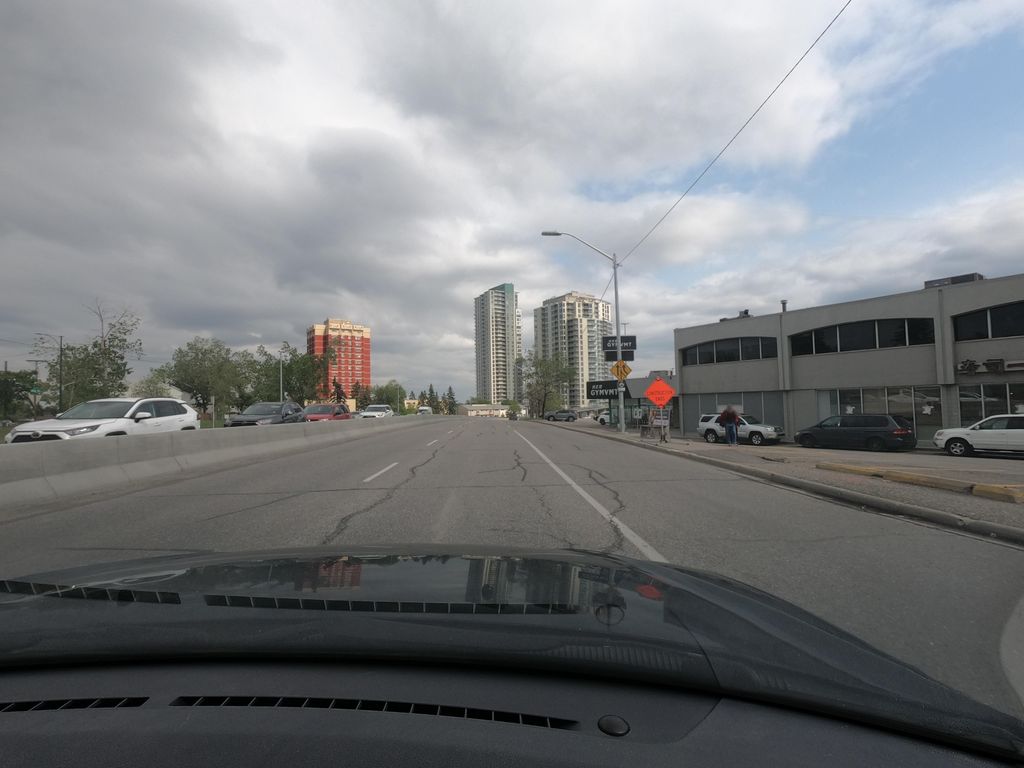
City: calgary